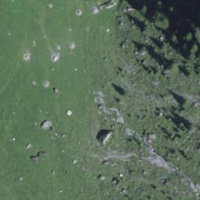
EUNIS habitat code: 23
Species observed at this site:
Parnassia palustris
Rupicapra rupicapra